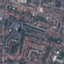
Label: Residential